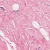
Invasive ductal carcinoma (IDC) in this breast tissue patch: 0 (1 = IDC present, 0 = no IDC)